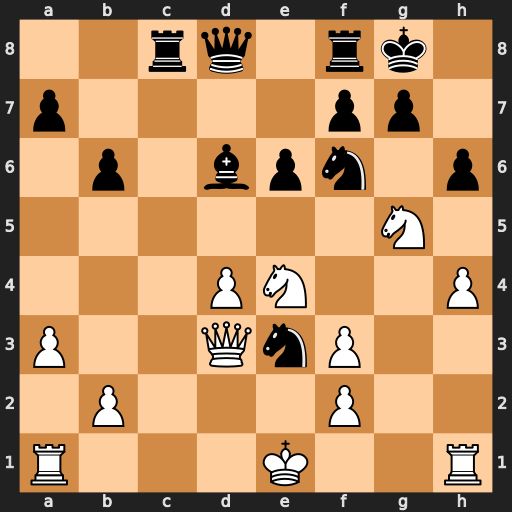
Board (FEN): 2rq1rk1/p4pp1/1p1bpn1p/6N1/3PN2P/P2QnP2/1P3P2/R3K2R
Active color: w
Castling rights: KQ
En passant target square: -
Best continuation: Nxf6+ gxf6 Qh7#